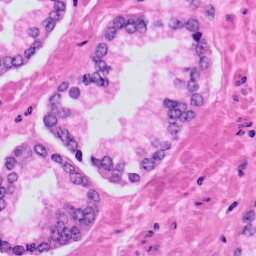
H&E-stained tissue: Prostate